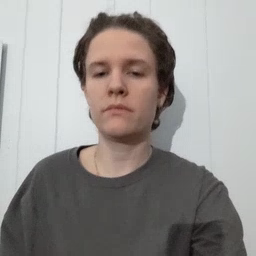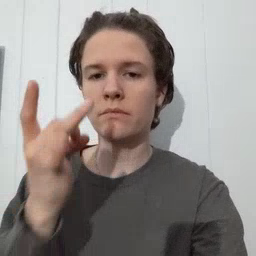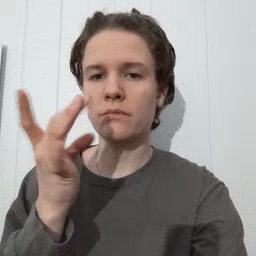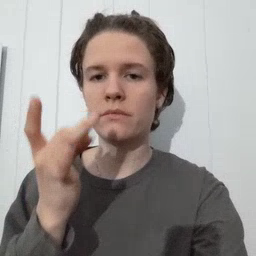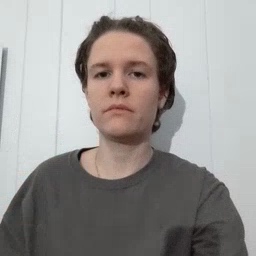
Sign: snack